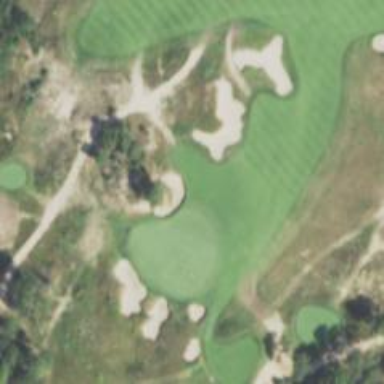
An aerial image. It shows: Golf hole.